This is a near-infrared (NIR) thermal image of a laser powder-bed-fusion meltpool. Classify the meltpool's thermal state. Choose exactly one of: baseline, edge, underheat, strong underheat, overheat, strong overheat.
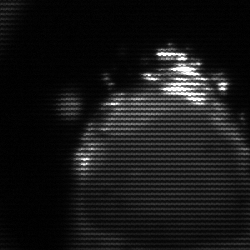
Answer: edge